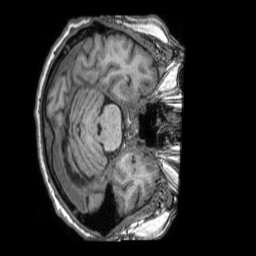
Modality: T1w
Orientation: axial
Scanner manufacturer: philips
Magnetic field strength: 1.5 T
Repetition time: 0.007257 s
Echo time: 0.003291 s